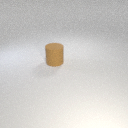
large brown rubber cylinder